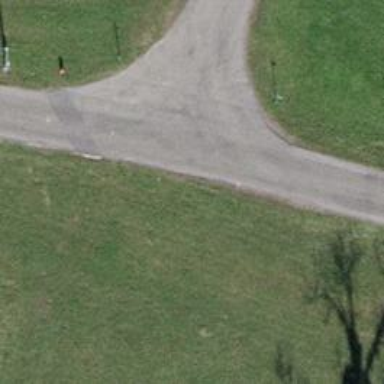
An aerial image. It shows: Unclassified road with asphalt surface and grade1 tracktype.